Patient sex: M
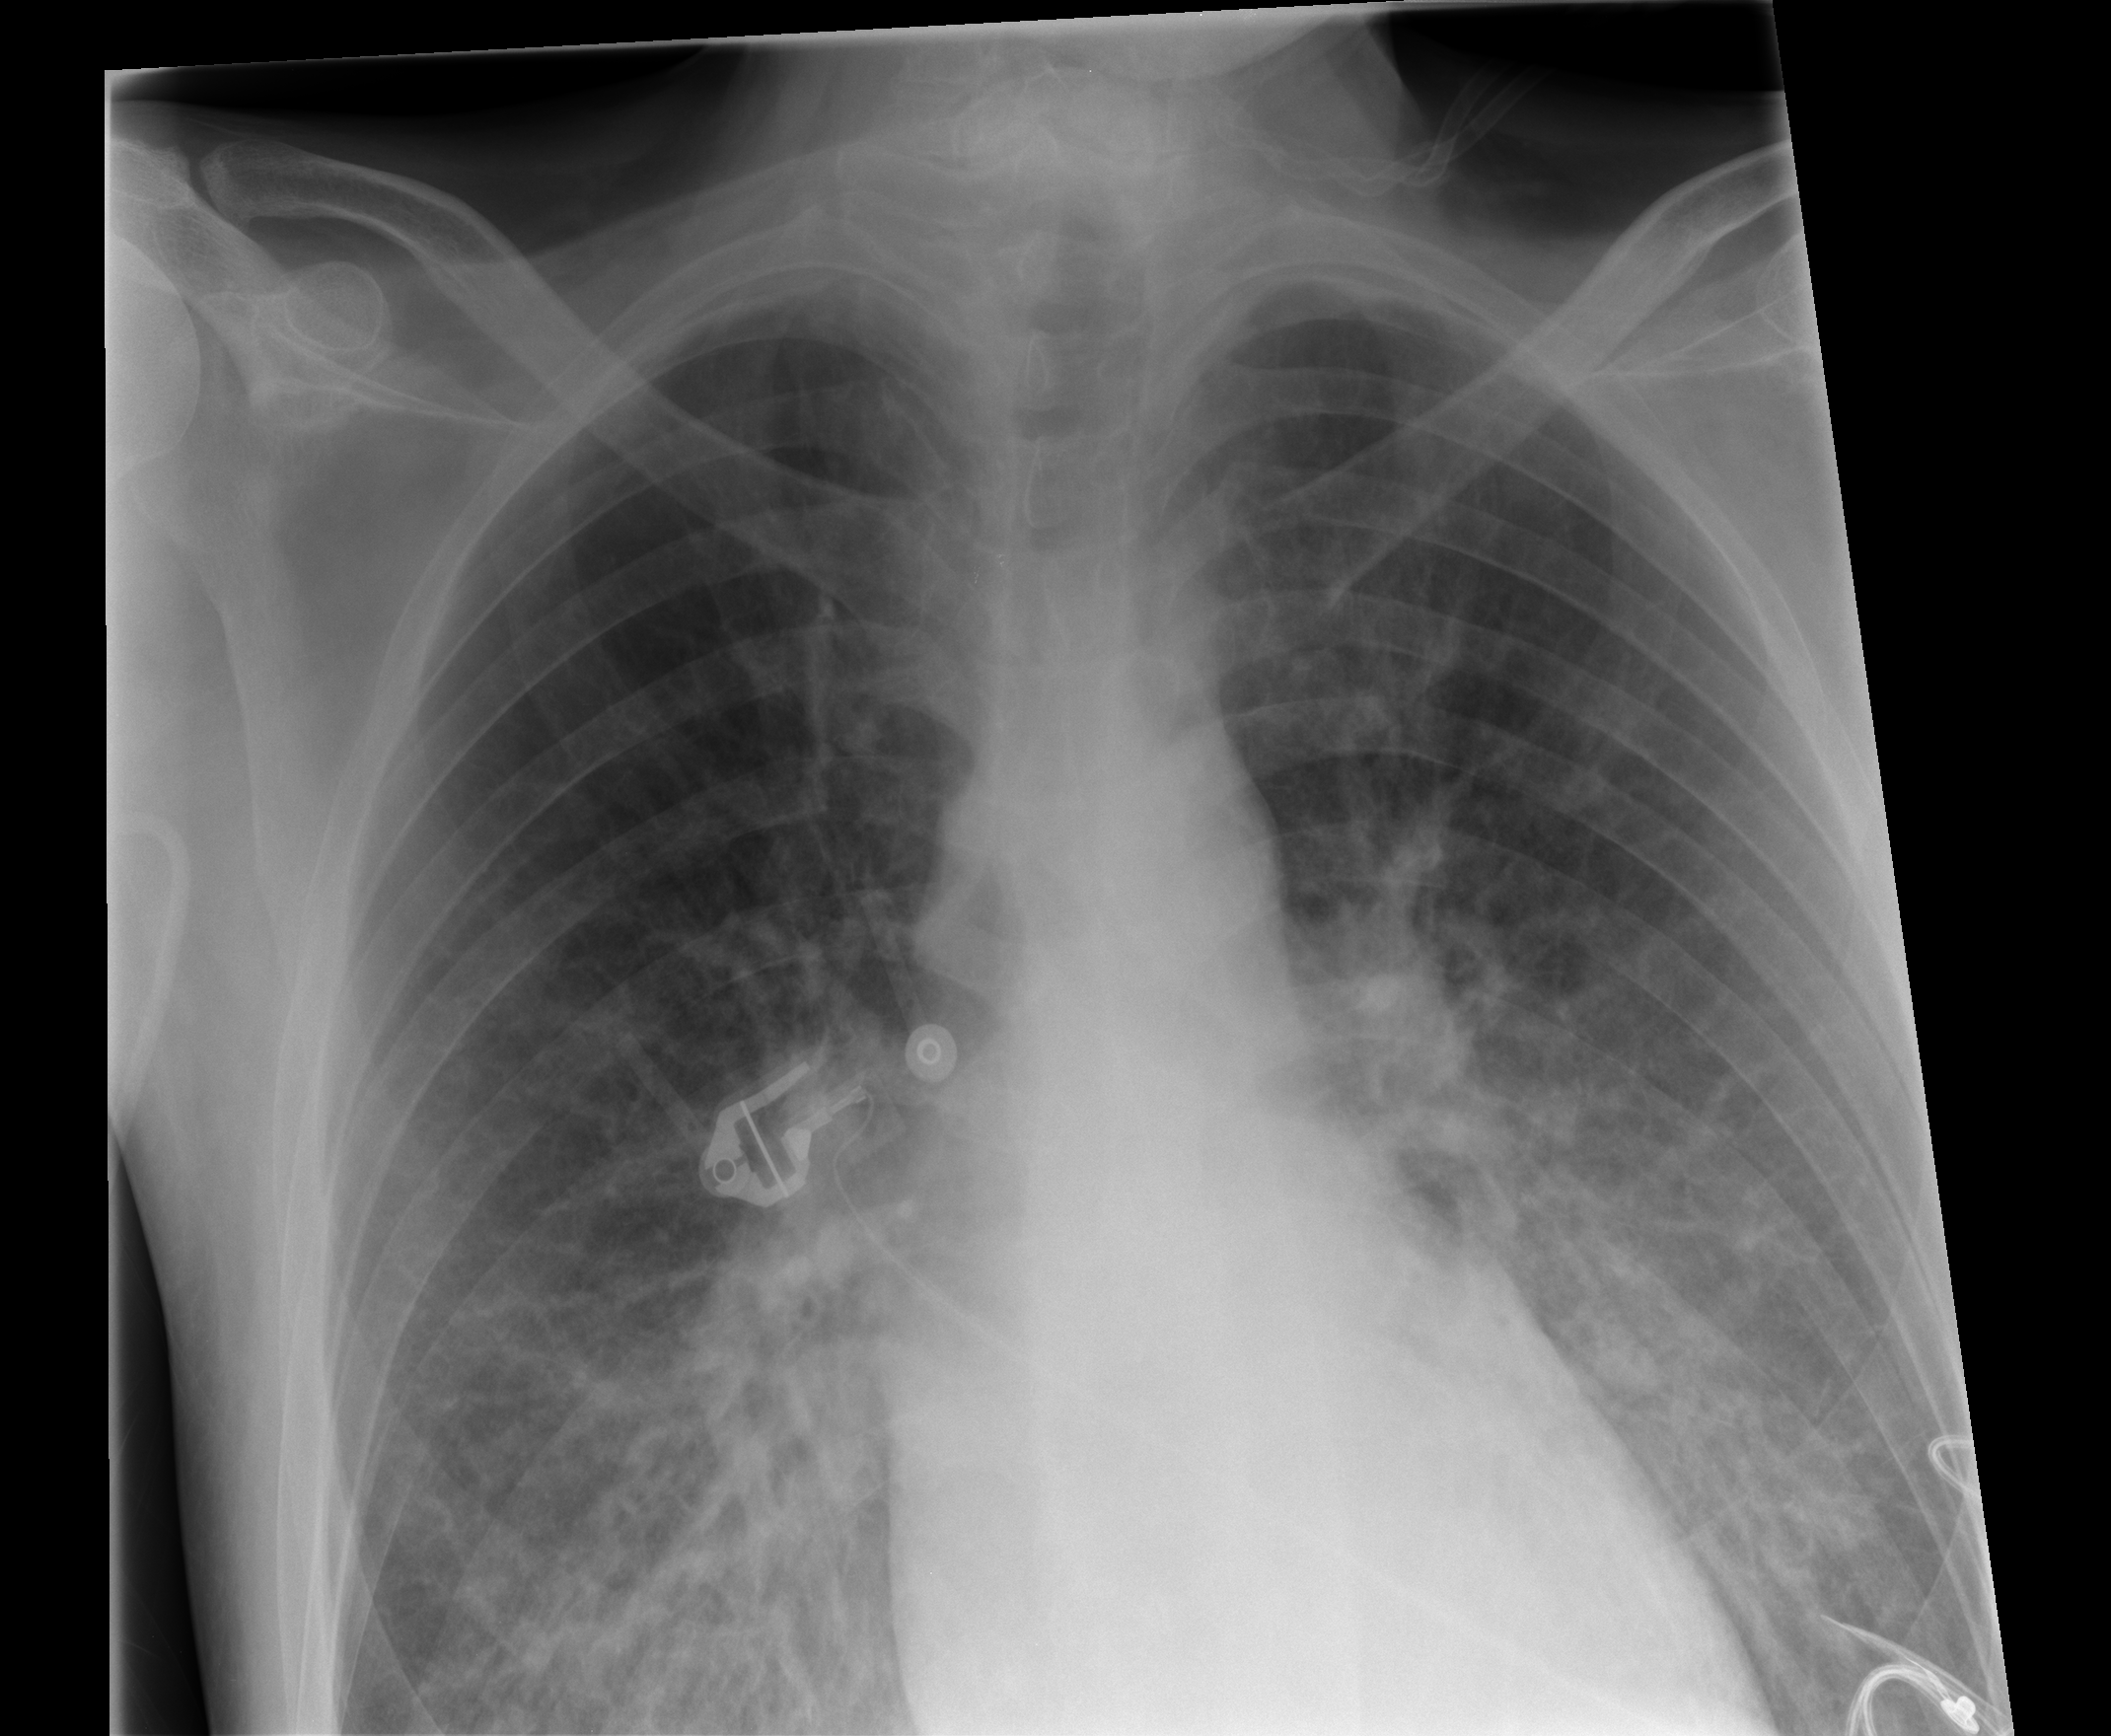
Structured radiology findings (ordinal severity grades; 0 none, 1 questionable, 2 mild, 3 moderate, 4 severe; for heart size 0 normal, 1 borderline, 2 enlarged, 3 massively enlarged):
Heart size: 1
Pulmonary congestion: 4
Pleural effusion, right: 0
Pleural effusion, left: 0
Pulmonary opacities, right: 2
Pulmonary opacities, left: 2
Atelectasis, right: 0
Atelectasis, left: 0